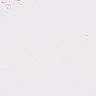
Metastatic tissue present: no